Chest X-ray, AP view. Patient: 32 years old, sex M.
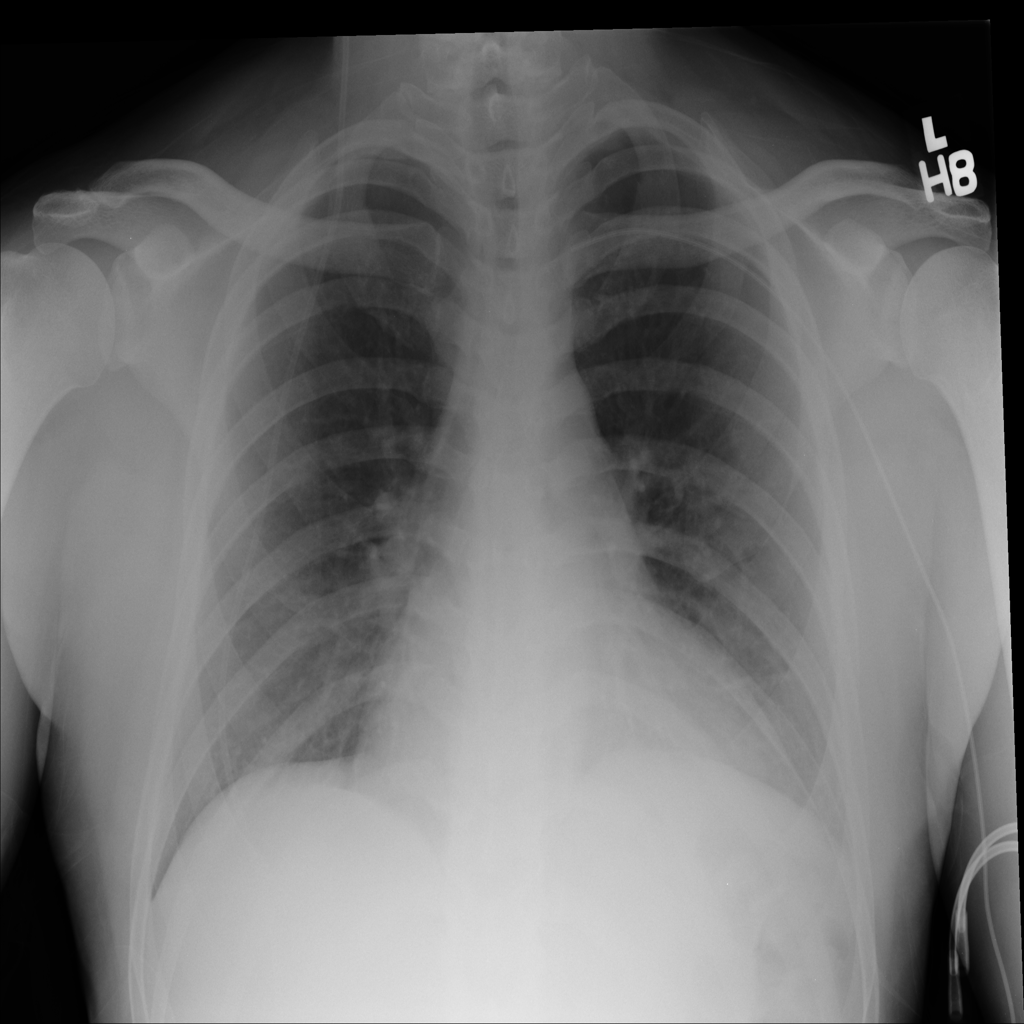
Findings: No Finding